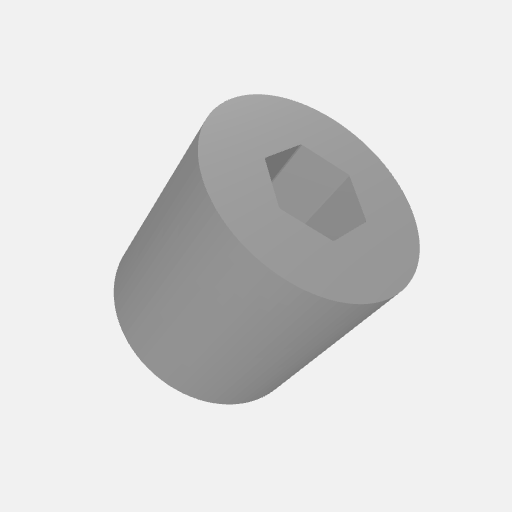
Part: IntakeRoller16OD